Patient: sex M, age 28
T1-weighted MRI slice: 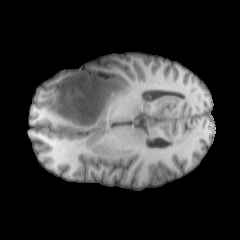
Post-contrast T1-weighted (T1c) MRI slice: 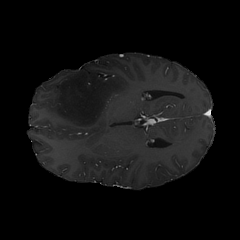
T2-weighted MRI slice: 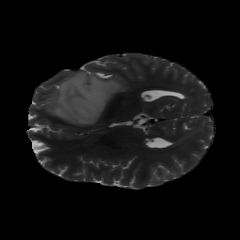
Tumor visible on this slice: yes
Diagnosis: Astrocytoma, IDH-mutant
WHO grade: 2